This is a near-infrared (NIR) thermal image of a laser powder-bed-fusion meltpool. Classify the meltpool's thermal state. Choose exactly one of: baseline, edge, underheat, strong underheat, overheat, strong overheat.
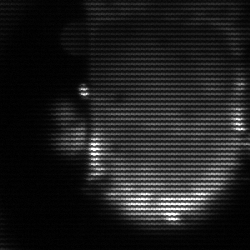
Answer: baseline